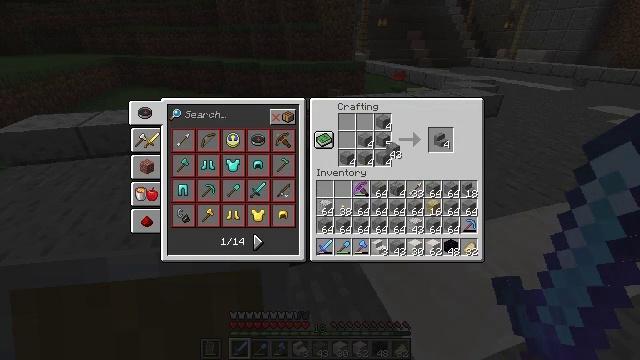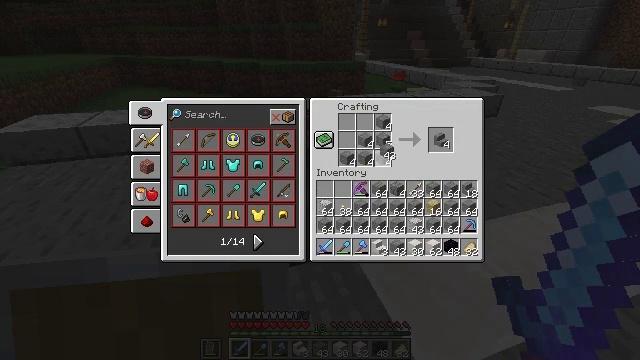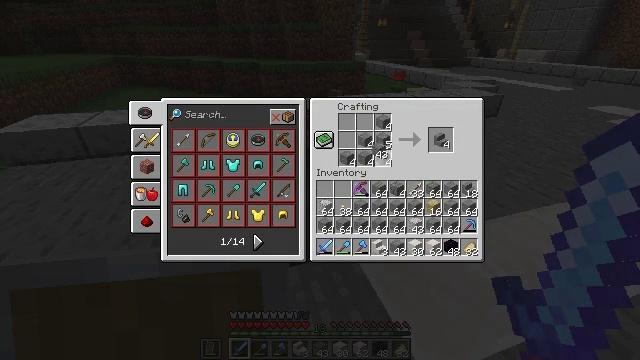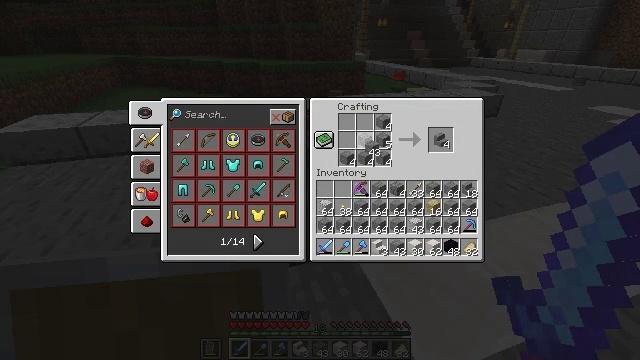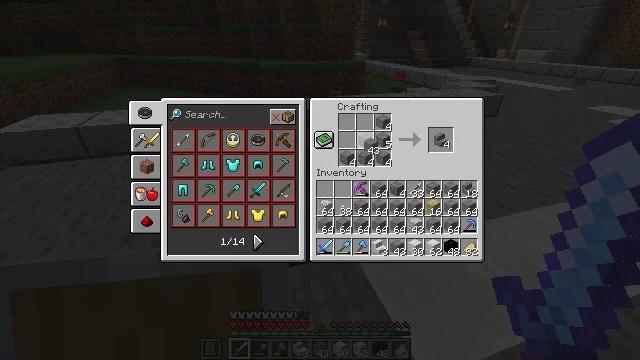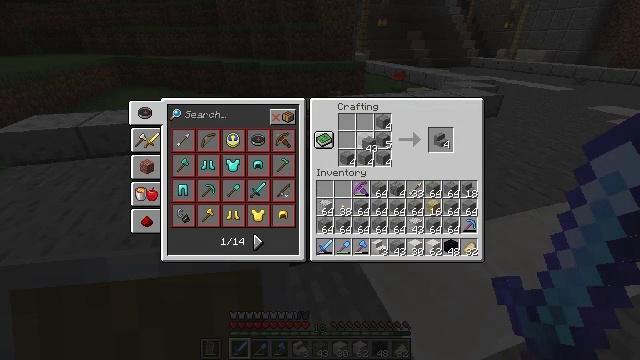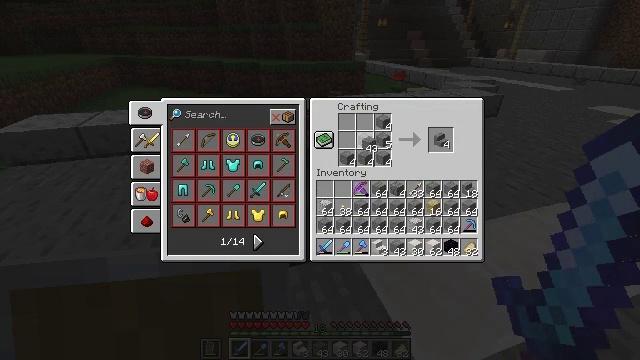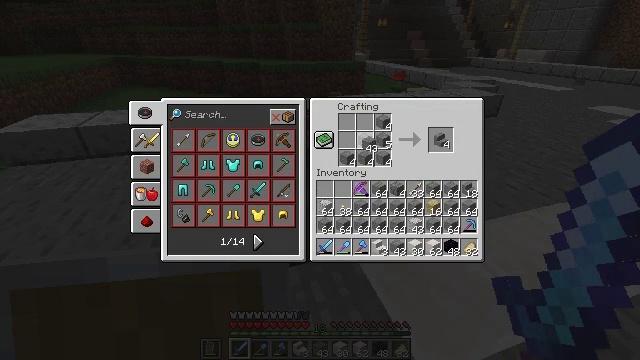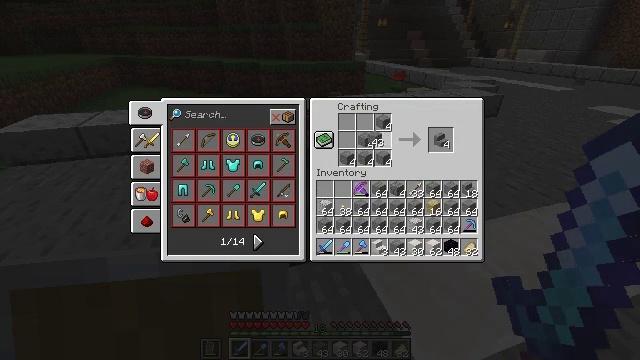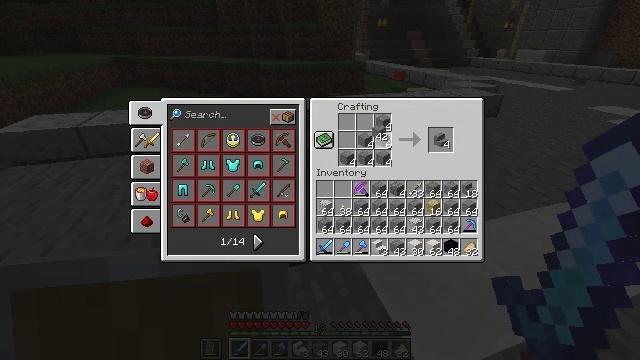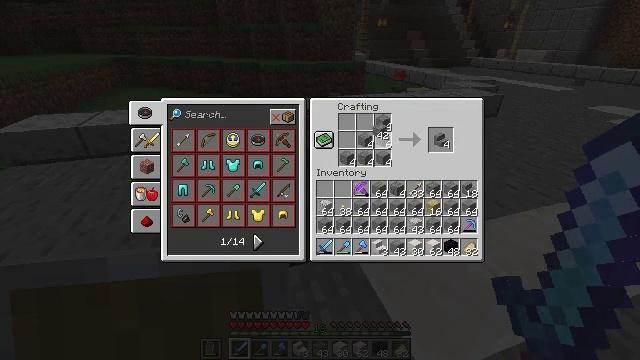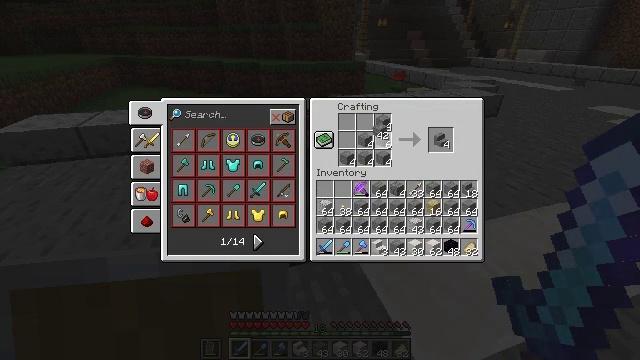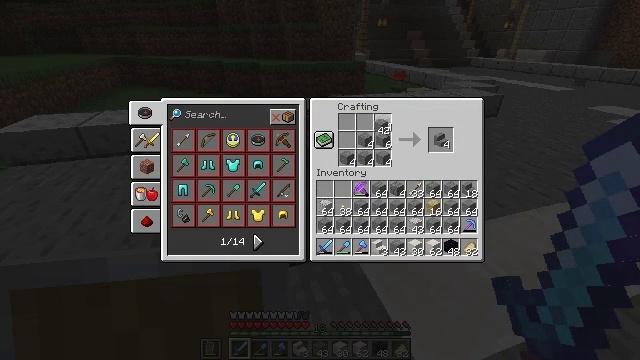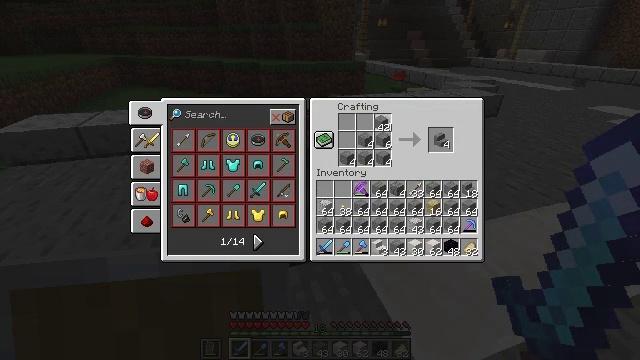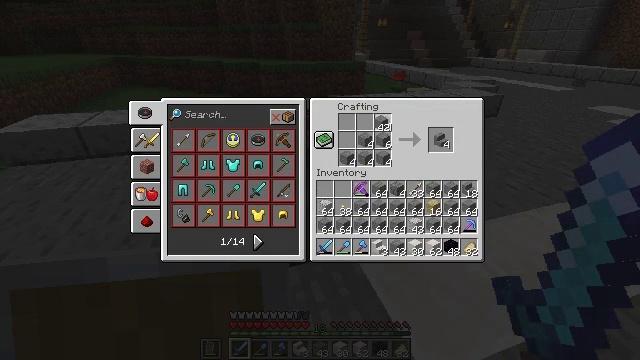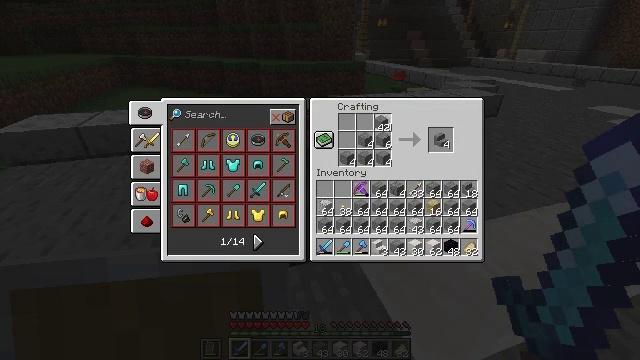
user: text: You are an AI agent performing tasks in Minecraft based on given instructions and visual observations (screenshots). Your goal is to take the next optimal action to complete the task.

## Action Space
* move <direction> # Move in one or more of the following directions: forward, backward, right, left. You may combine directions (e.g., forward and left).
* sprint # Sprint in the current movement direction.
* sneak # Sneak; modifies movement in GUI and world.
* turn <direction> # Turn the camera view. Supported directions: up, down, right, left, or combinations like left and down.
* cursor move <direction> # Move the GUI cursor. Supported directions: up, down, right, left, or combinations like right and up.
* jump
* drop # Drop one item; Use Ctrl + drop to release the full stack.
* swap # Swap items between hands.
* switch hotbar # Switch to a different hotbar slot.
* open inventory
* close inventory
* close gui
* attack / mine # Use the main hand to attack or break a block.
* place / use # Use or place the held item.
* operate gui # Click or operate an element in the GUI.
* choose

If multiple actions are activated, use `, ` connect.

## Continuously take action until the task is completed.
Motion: motion action
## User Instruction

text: Create stone stairs using stone.
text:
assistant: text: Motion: no_op
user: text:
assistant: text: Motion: cursor move left
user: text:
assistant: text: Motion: cursor move left
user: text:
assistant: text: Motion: no_op
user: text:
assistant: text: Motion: no_op
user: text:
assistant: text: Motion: choose
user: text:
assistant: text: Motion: choose
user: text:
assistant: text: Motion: choose
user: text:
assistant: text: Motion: no_op
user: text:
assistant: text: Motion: no_op
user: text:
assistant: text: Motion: no_op
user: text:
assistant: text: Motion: no_op
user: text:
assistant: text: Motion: no_op
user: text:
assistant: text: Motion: choose
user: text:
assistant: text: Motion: choose
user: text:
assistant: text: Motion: choose
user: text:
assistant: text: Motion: cursor move down
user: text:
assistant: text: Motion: cursor move down
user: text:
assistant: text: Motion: no_op
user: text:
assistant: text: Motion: no_op
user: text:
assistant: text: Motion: choose
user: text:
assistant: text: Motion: choose
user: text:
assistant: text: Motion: cursor move left
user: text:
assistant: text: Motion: no_op
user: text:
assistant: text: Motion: no_op
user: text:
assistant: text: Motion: choose
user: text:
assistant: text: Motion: choose
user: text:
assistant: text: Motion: no_op
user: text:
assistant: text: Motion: cursor move up
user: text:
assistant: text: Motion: no_op